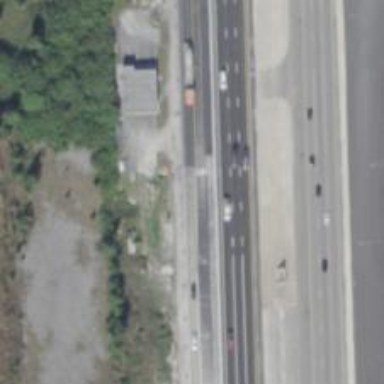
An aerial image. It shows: Toll gantry on the road.